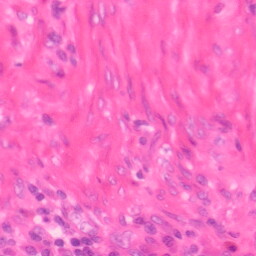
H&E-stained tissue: Colon